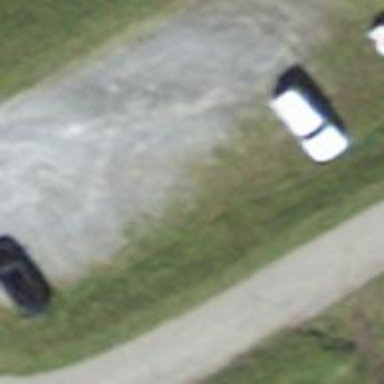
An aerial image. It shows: Motorcycle parking area.